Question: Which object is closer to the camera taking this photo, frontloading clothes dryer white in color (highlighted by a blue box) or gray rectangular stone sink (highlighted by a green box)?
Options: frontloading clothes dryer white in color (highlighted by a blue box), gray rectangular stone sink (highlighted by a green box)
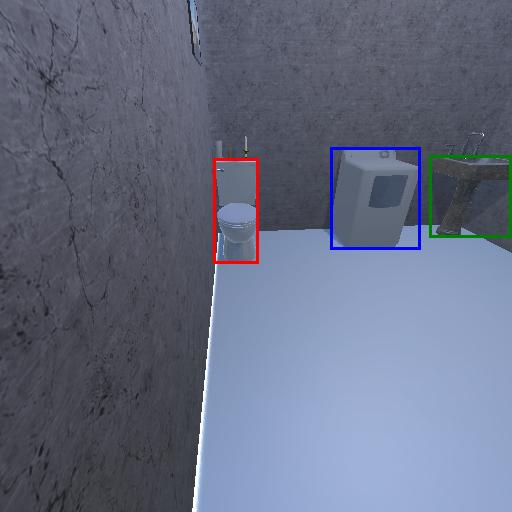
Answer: frontloading clothes dryer white in color (highlighted by a blue box)